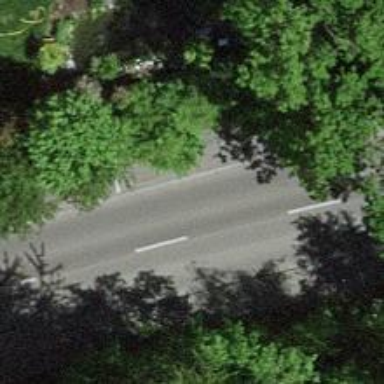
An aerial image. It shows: Tertiary road with cycle track alongside it.